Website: bh-photo
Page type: address-validator
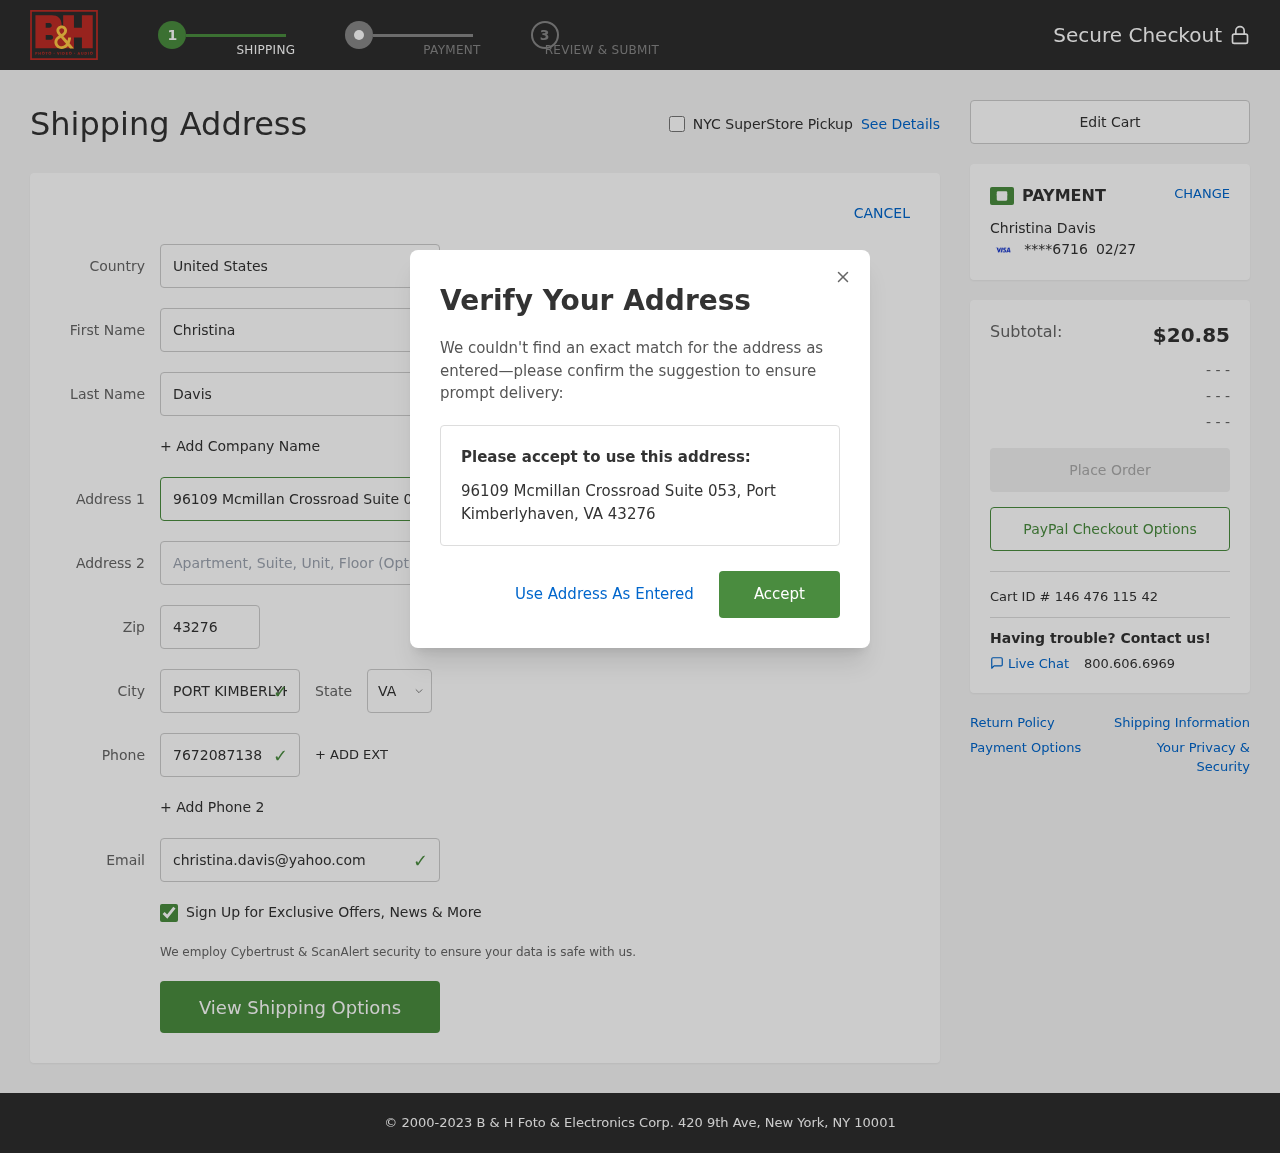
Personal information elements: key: PII_CARD_EXPIRY
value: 02/27
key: PII_CARD_LAST4
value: ****6716
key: PII_CITY
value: Port Kimberlyhaven
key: PII_COUNTRY
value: United States
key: PII_EMAIL
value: christina.davis@yahoo.com
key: PII_FIRSTNAME
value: Christina
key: PII_FULLNAME
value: Christina Davis
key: PII_LASTNAME
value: Davis
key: PII_PHONE
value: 7672087138
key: PII_POSTCODE
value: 43276
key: PII_STATE_ABBR
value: VA
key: PII_STREET
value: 96109 Mcmillan Crossroad Suite 053
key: PII_CITY_STATE_ZIP
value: Port Kimberlyhaven, VA 43276
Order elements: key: ORDER_SUBTOTAL
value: $20.85
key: ORDER_ID
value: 146 476 115 42